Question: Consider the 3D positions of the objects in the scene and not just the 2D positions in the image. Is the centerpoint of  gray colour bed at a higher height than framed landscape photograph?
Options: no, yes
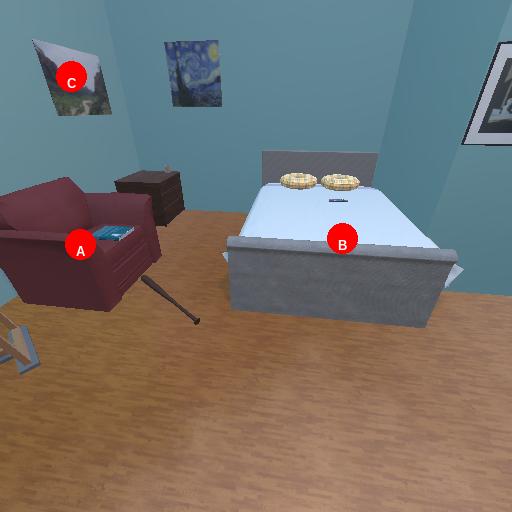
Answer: no